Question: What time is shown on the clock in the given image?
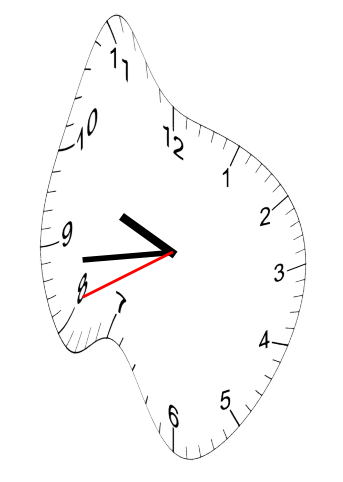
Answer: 09:43:41